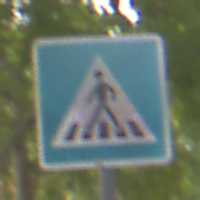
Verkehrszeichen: FussgaengerueberwegRechts
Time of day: MorningAfternoon
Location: Outdoor (Urban)
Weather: Overcast
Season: NotSpecified
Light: Natural